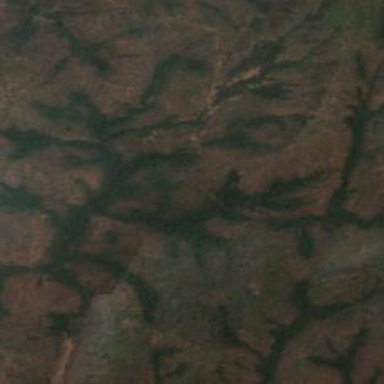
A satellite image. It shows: Forest area.